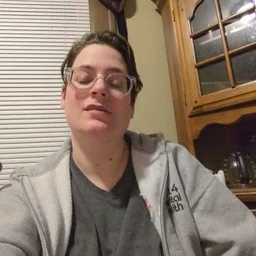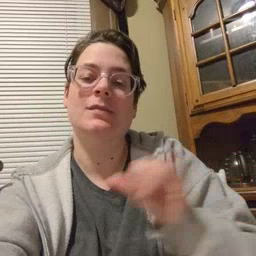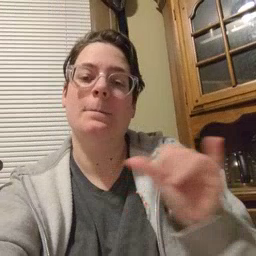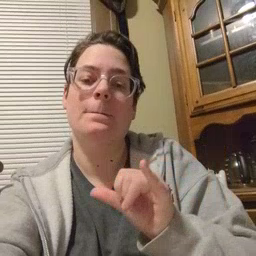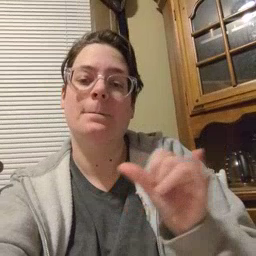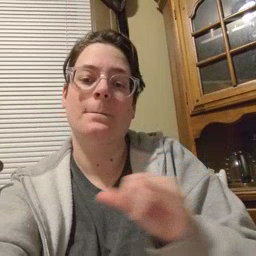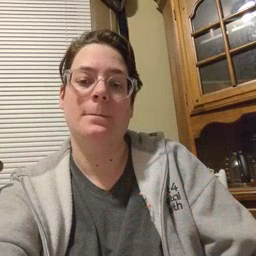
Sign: same